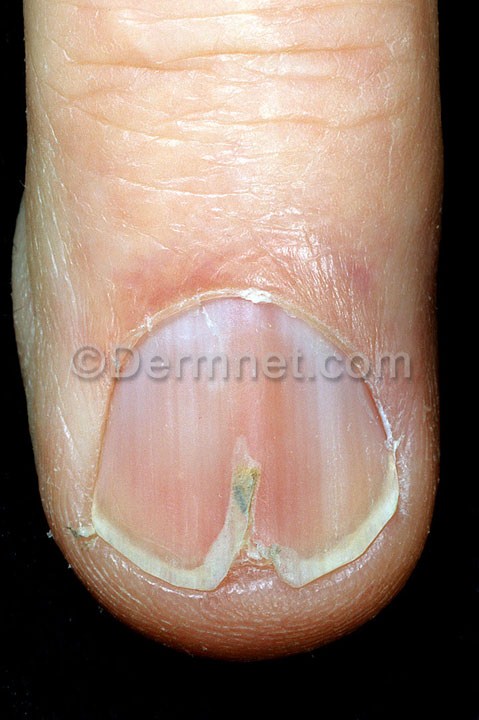
Disease: Nail Fungus and other Nail Disease